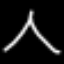
Label: The Eiffel Tower